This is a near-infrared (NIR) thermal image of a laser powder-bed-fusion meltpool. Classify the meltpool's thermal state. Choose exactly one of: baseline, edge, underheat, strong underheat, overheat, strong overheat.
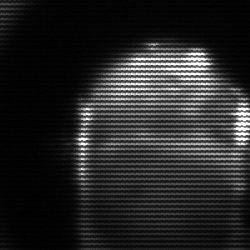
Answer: baseline